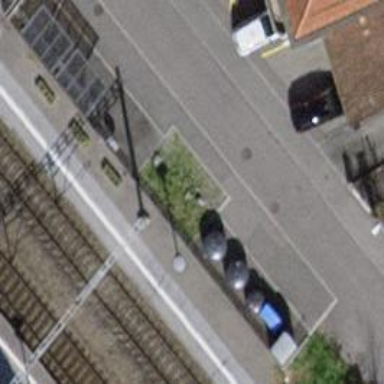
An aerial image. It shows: Bicycle parking area with stands.